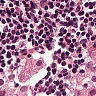
Metastatic tissue present: yes